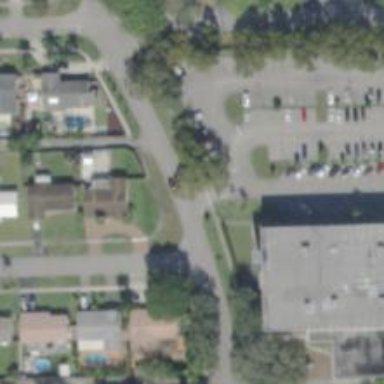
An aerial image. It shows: Alley classified as service road.